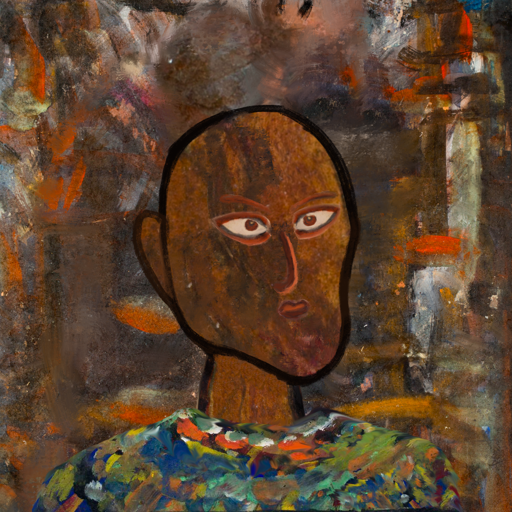
Background: GypsyQueen, Head And Neck Side: Mosgoul, Face Side: Roy_Bahadur, Bust: An_Impression, Hair Side: Blank, Head Accessory: Blank, Second Necklace: Blank, Necklace: Blank, Baby: Blank